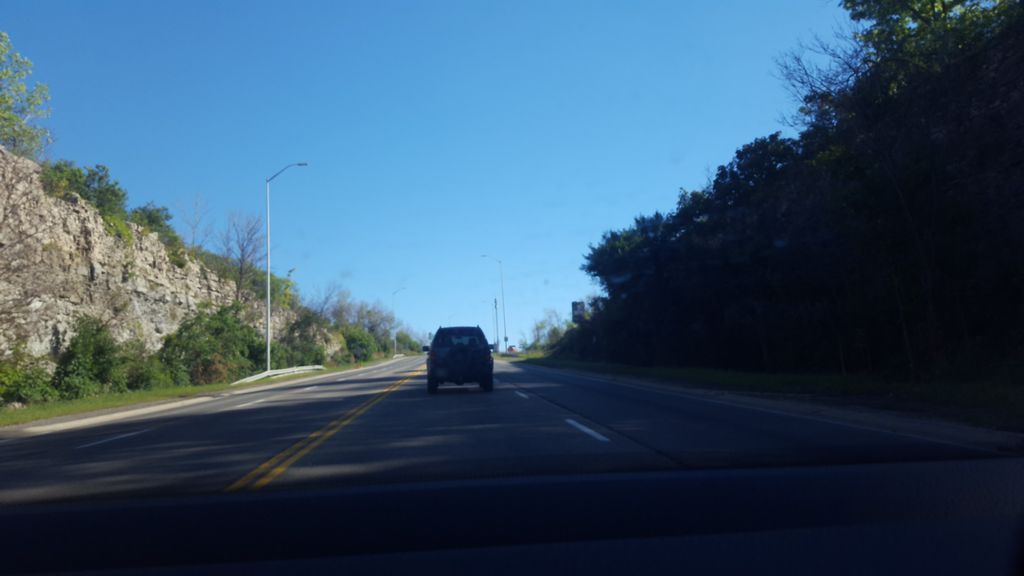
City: hamilton